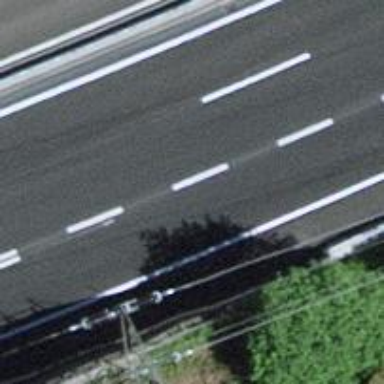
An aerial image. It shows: Motorway.